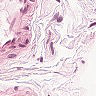
Metastatic tissue present: no